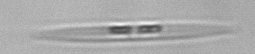
Label: pennate_Pseudo-nitzschia